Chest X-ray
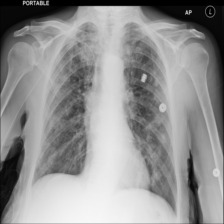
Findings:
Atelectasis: negative
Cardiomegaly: negative
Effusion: negative
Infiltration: negative
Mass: negative
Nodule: negative
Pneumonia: negative
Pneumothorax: negative
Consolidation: negative
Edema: negative
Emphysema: negative
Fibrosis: negative
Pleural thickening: negative
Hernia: negative